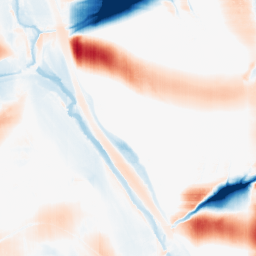
Category: morphological
Decomposition family: morphological_square
Decomposition parameters: operation: average
size: 50
Upsampling method: lanczos
Upsampling parameters: scale: 2
Upsampling scale: 2